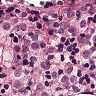
Metastatic tissue present: yes